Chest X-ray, AP view. Patient: 63 years old, sex F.
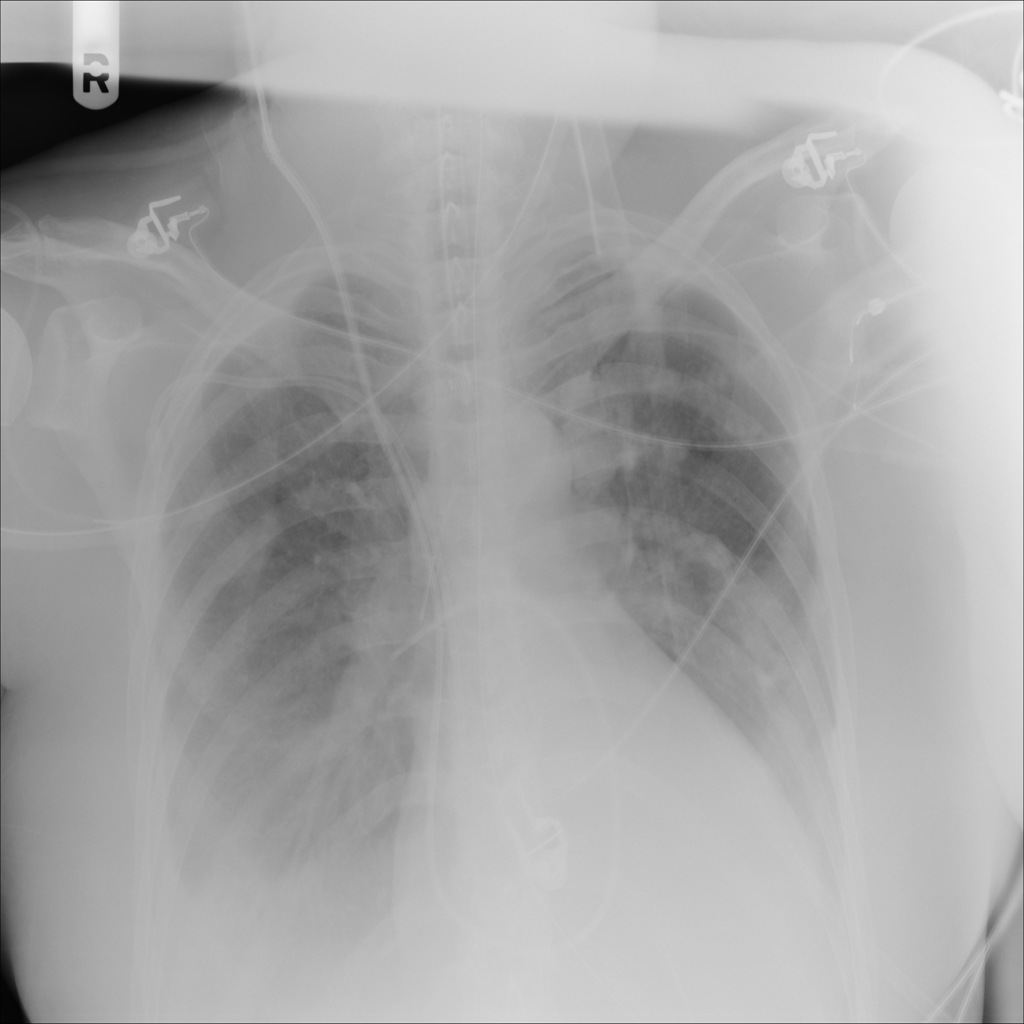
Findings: No Finding